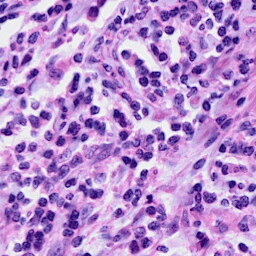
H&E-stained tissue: Cervix